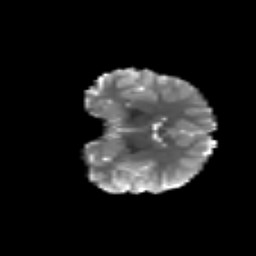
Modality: T2w
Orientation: coronal
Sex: female
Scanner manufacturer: siemens
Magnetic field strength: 3 T
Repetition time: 5 s
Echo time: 0.071 s